Field crop: maize
Growth stage: 2
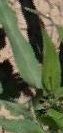
Species: maize